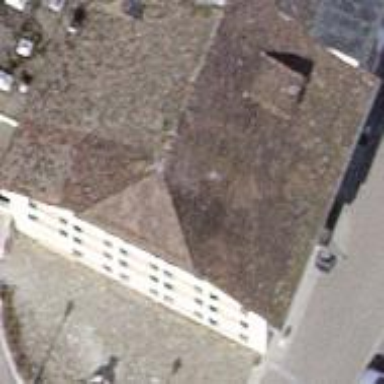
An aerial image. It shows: Hotel building.